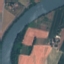
Land use / land cover: River